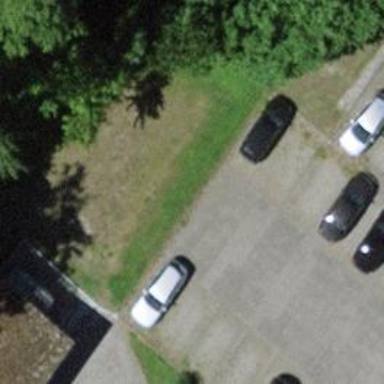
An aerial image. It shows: Cobblestone parking aisle designated as service road.